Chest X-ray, PA view. Patient: 48 years old, sex F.
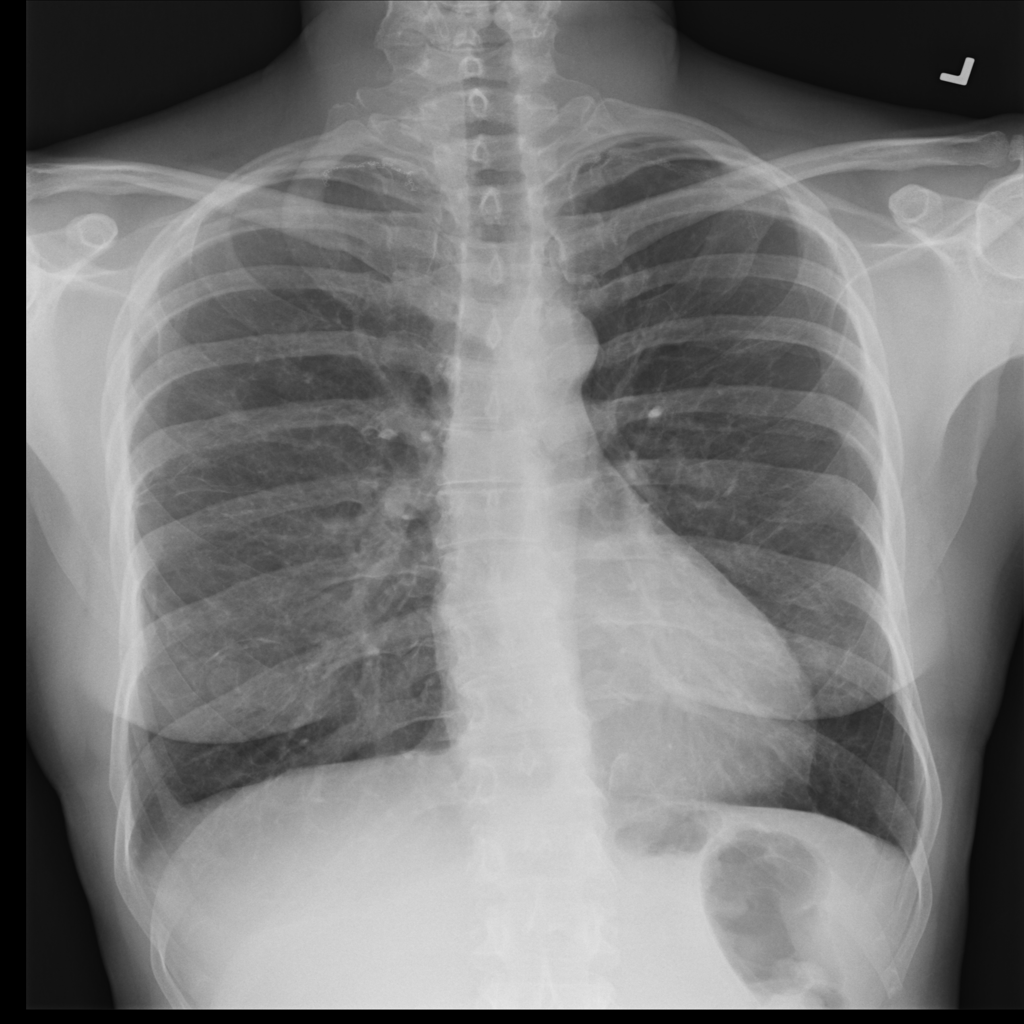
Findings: No Finding